Question: I have a JavaScript function into which I put some text thus
'''
@{
var price = @HttpUtility.UrlDecode(Request.QueryString["MaxBudget"]);
<script type="text/javascript">
PopulateFormInput('SearchMaxBudget', '@price', 'modal-search-budget-box');
</script>
}
'''
Now, MaxBudget is 'PS100-PS199' but for some reason when I execute this piece of code I get this in the text box.

I've checked in the debugger and the value passed to PopulateFormInput is 'PS100-PS199' and passing this value in another place statically (i.e. passing the hard coded text 'PS100-PS199') works fine. Why is this failing?
Thanks,
Sachin
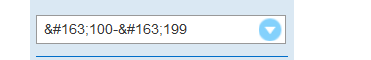
Answer: Here's the solution, for anyone who is interested
'''
@{
<script type="text/javascript">
PopulateFormInput('SearchMaxBudget', getParameterByName('MaxBudget'), 'modal-search-budget-box');
function getParameterByName(name) {
name = name.replace(/[\[]/, "\\[").replace(/[\]]/, "\\]");
var regexS = "[\?&]" + name + "=([^&#]*)";
var regex = new RegExp(regexS);
var results = regex.exec(window.location.search);
if (results == null)
return "";
else
return decodeURIComponent(results[1].replace(/\+/g, " "));
}
</script>
}
'''